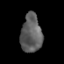
Tissue: prostate
Cell type: Epithelial cells
Senescence score: 0.3199
Nuclear area (px): 784
Mean DAPI intensity: 94.348